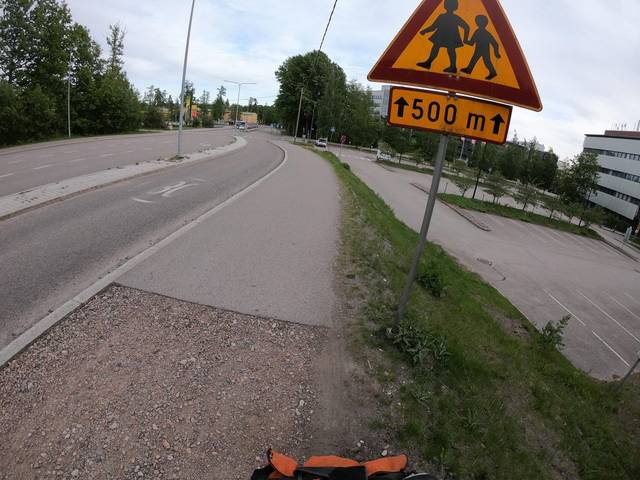
Region: Finland
Coordinates: 60.225, 24.759